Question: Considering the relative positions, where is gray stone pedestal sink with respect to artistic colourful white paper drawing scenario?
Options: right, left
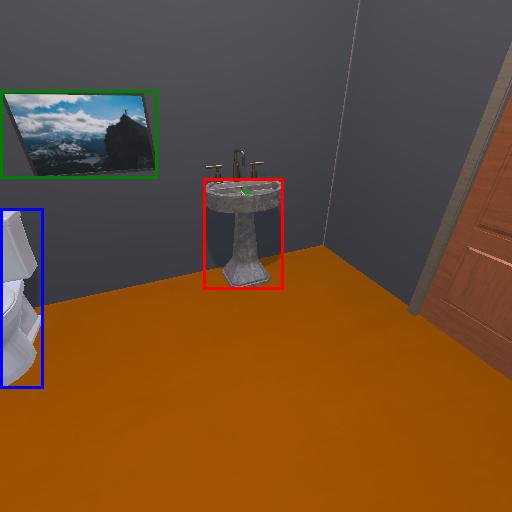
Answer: right